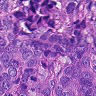
Metastatic tissue present: yes